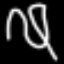
Label: squiggle